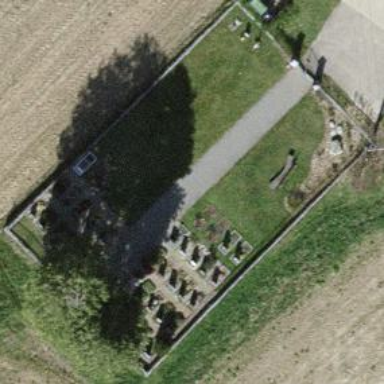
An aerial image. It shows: Fence surrounding graveyard.